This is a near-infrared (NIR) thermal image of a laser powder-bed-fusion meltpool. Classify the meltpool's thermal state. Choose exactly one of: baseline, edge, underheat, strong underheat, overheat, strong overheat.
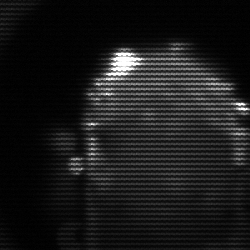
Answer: baseline